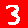
Digit: 3